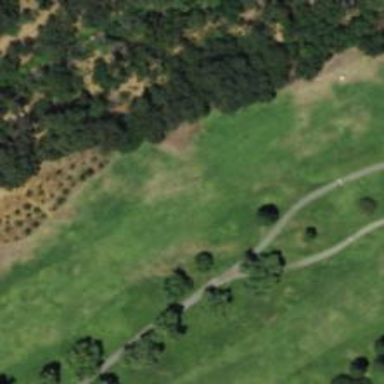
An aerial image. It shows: View of golf hole.